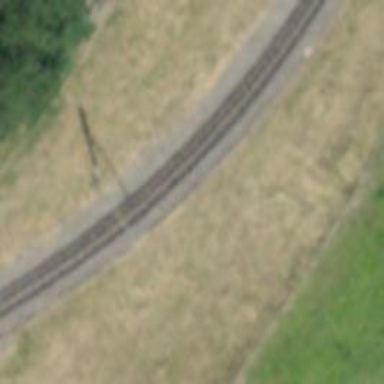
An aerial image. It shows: Narrow-gauge railway track with electrified contact line. The railway has one track.